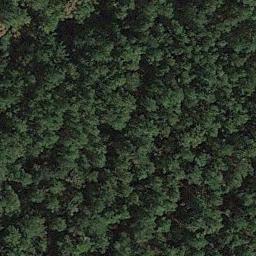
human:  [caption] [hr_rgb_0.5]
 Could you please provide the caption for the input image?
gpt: Many green trees are in a forest and the forest is so dense that it looks like sea waves .

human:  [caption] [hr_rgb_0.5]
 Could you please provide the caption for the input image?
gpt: This is a dense forest .

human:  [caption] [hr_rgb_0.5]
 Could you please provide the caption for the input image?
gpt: The forest has a lot of dense dark green trees .

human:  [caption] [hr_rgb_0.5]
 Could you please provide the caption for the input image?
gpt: The forest is full of green trees .

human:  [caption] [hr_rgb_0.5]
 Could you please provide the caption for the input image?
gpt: A dense forest with many green trees .